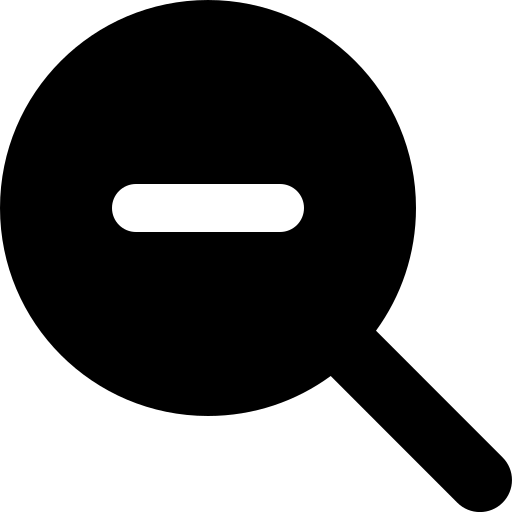
Tags: icon, FontAwesome, fa-icon, solid, magnifying, glass, minus